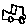
Label: car